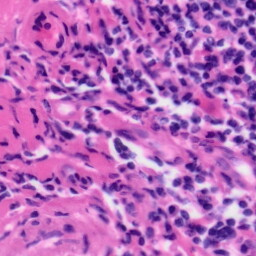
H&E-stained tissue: Tonsil